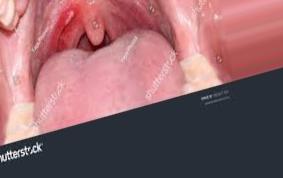
Condition: Mouth Ulcer